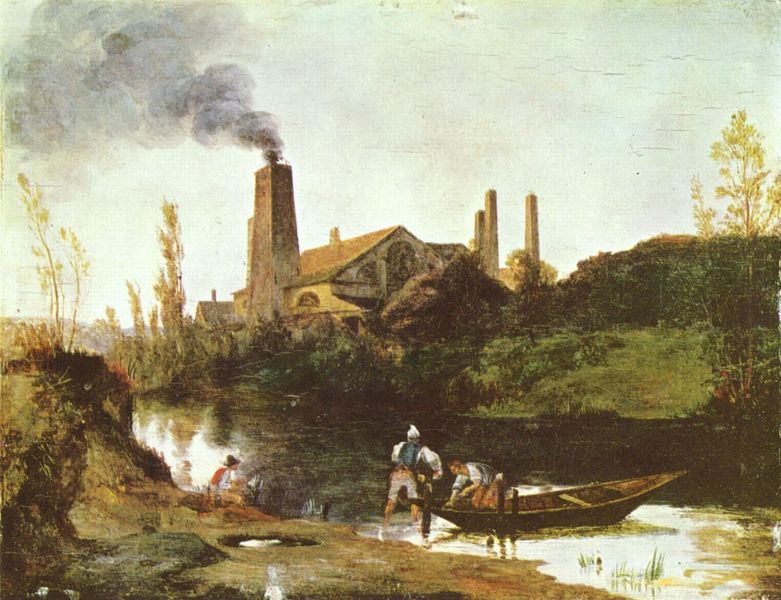
Titel: Walzwerk bei Eberswalde
Künstler: Karl Blechen
Standort: Berlin
Institution: Alte Nationalgalerie
Schlagwörter: baum, blau, dunkel, gemälde, himmel, mann, meer, schatten, wasser, weiß, wolken, bäume, fluss, gelb, grün, landschaft, menschen, see, sitzen, stadt, teich, ufer, braun, hell, holz, hut, licht, männer, schwarz, dach, gebäude, gras, haus, rot, wiese, wolke, beige, hemd, hose, mütze, mützen, stehen, öl, bach, gräser, häuser, mühle, nass, natur, pappel, schilf, strauch, vögel, gewässer, qualm, rauch, realismus, pflanzen, england, arbeit, boot, kamin, müller, ruder, schornstein, pfütze, naturalismus, fischer, schornsteine, ziegel, herbst, fabrik, schlot, industrie, böschung, turner, holzboot, farn, junge, ölfarbe, weste, schlote, schmutz, türme, waten, wams, industrialisierung, schwart, fähre, esse, armut, netz, angler, angeln, fischen, bauwerk, regenbogen, bott, fährmann, schmiede, wass, meinschen, fabruik, fbarik, 3 männer, schornstein rauch